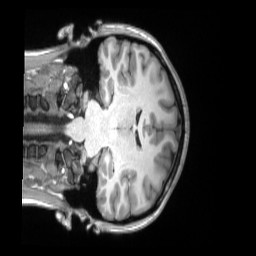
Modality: T1w
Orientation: coronal
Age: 23
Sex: female
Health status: ill
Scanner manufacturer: siemens
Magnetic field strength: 3 T
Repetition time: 2.2 s
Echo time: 0.00157 s